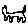
Label: cat